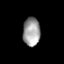
Tissue: prostate
Cell type: Myeloid cells
Senescence score: 0.3383
Nuclear area (px): 480
Mean DAPI intensity: 157.962